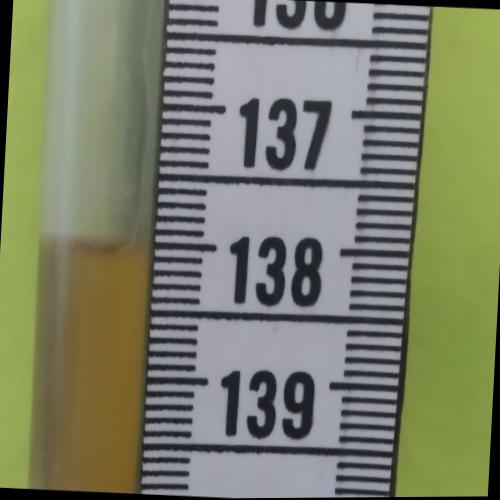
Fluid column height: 138.0 cm